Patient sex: M
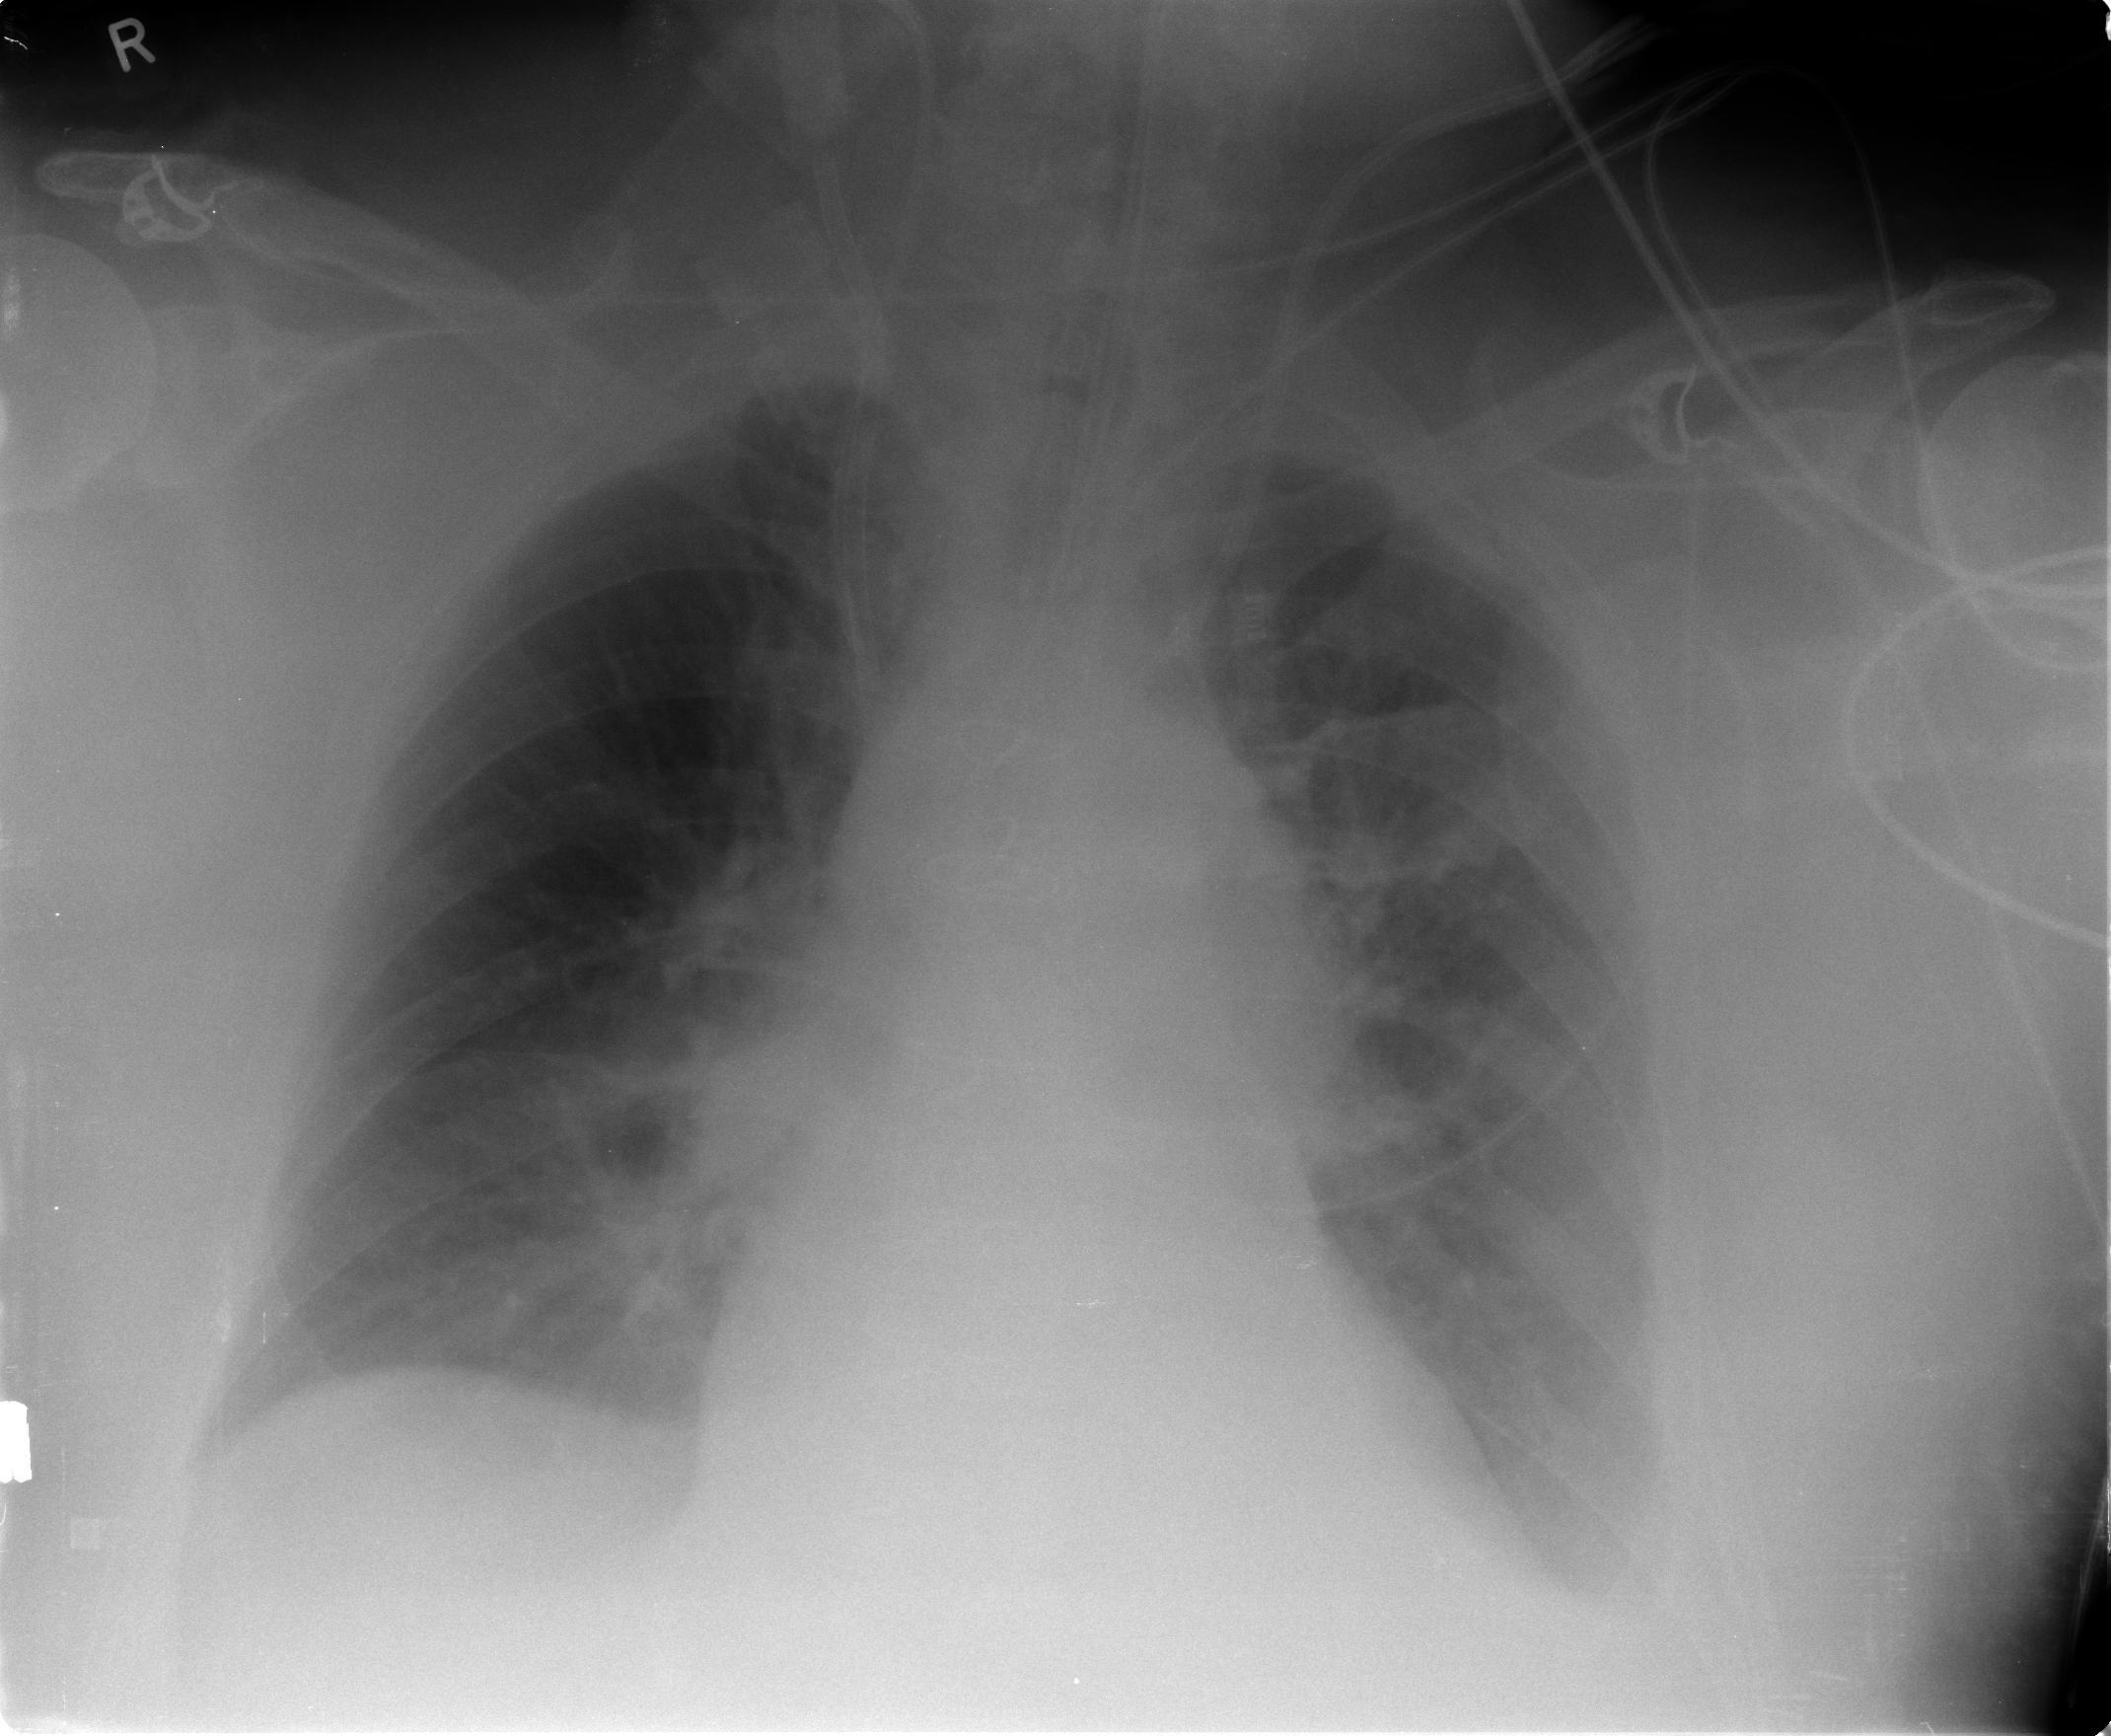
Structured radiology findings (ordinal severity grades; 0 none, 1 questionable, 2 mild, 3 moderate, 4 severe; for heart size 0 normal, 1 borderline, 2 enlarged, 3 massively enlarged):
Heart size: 0
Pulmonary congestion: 2
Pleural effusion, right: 0
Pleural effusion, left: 2
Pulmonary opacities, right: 0
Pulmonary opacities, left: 0
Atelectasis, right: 1
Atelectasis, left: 1